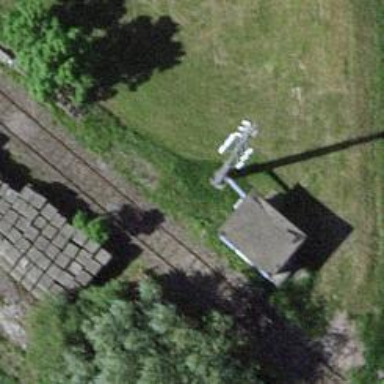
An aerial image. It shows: Man-made mast used for communication purposes.